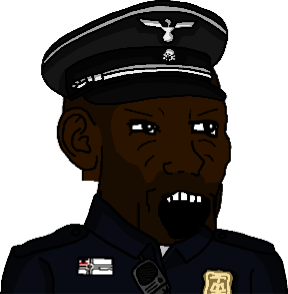
Label: 5_Blackjak